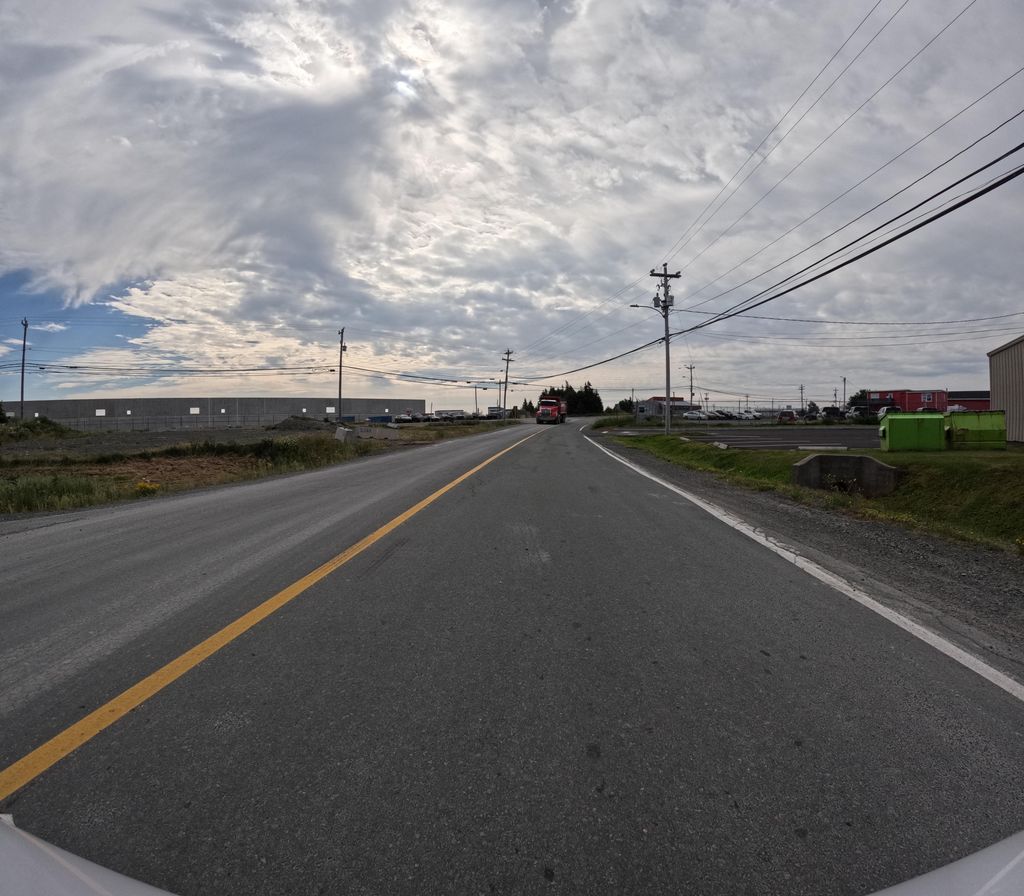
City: st_johns